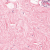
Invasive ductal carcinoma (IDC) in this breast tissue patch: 0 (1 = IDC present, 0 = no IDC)